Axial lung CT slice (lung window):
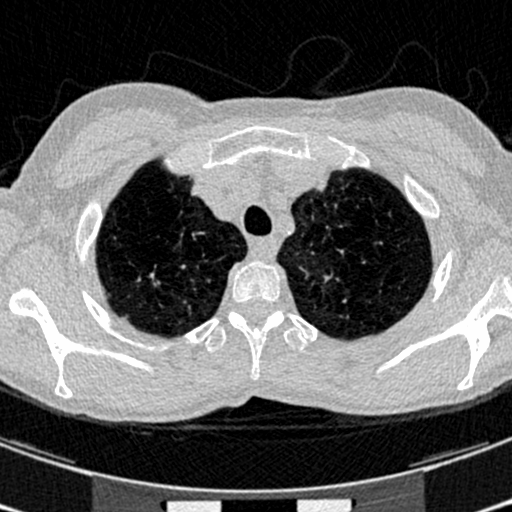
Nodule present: yes
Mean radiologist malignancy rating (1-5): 3